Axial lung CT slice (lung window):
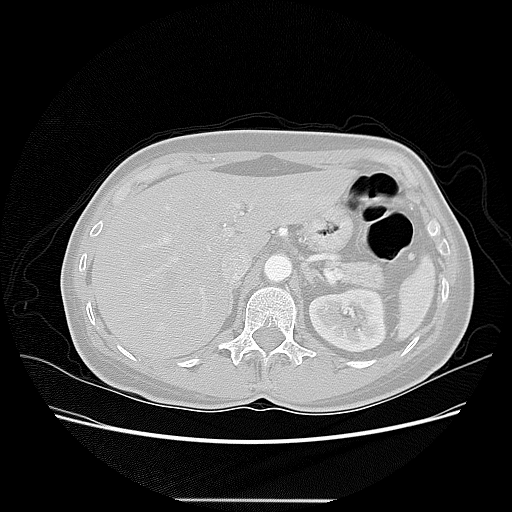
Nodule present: no